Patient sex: F
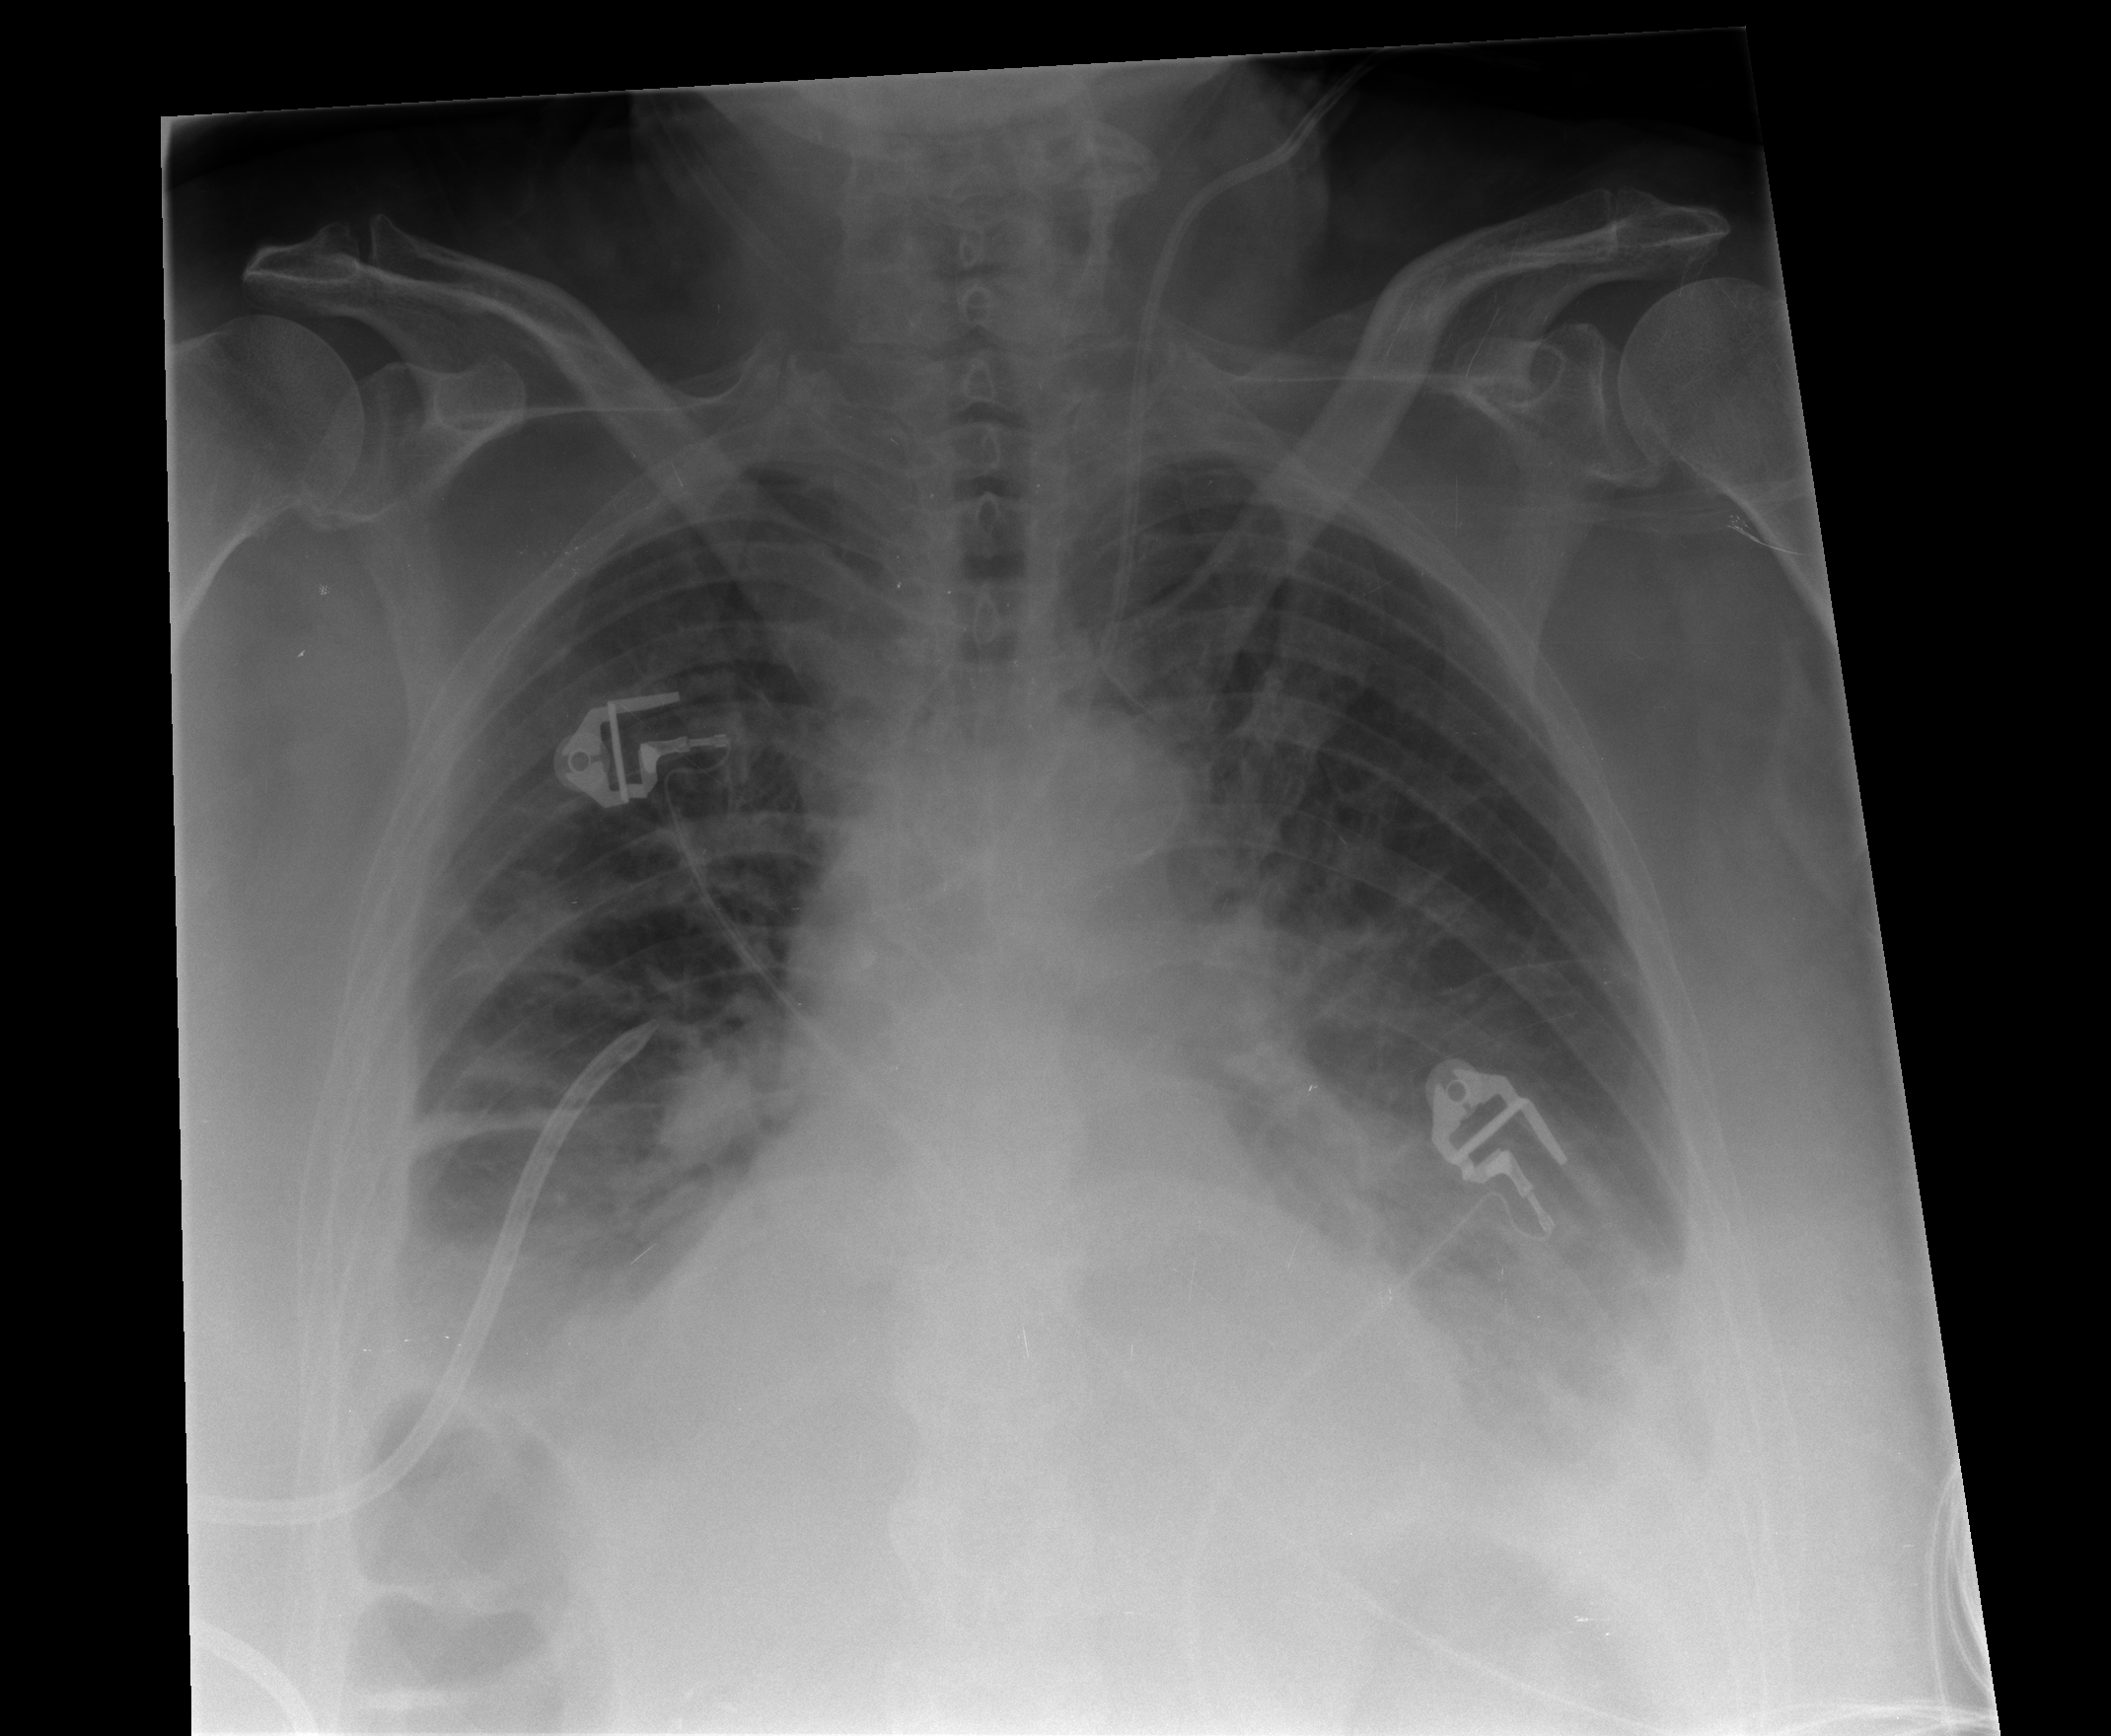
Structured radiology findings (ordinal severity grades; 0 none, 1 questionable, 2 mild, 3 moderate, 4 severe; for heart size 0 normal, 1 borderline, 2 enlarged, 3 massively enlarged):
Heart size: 1
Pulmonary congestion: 0
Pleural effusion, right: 2
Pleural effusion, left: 2
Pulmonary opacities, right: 0
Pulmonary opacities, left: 0
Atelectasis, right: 2
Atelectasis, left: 2